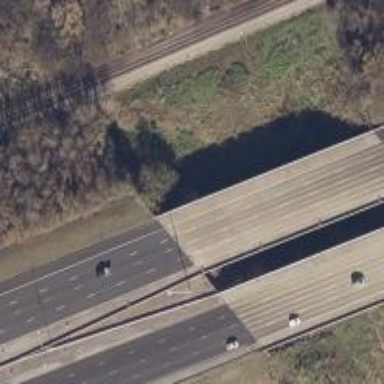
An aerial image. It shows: Motorway bridge.